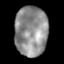
Tissue: lung
Cell type: Endothelial cells
Senescence score: 0.1873
Nuclear area (px): 1605
Mean DAPI intensity: 143.092